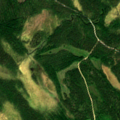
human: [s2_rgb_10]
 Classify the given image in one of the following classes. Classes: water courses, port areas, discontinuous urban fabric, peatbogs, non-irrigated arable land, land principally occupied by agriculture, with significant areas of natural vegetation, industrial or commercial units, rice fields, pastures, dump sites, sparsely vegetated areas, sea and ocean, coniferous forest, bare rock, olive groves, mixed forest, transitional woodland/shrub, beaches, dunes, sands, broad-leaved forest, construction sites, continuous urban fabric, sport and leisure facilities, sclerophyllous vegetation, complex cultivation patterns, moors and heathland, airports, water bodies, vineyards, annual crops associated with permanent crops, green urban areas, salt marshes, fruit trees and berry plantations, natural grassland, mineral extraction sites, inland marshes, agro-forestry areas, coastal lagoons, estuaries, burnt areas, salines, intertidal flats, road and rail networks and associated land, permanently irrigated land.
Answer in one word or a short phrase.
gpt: coniferous forest, peatbogs